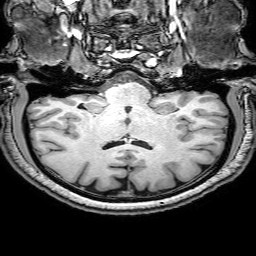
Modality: T1w
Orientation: sagittal
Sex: male
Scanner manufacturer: philips
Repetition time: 0.008264 s
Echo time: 0.00381 s